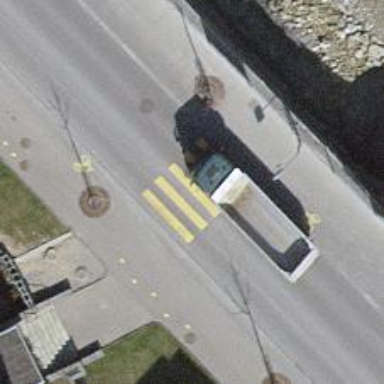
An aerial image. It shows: Uncontrolled road crossing.